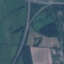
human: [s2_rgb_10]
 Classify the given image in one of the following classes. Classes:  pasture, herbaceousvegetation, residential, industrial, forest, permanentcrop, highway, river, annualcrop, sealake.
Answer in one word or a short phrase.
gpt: Highway